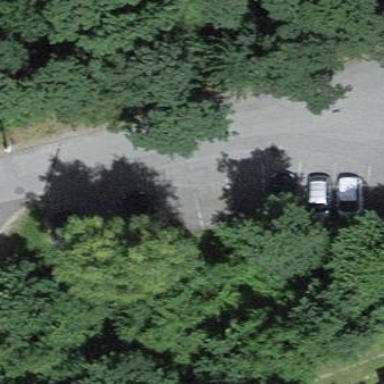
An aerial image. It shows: Parking area with surface.